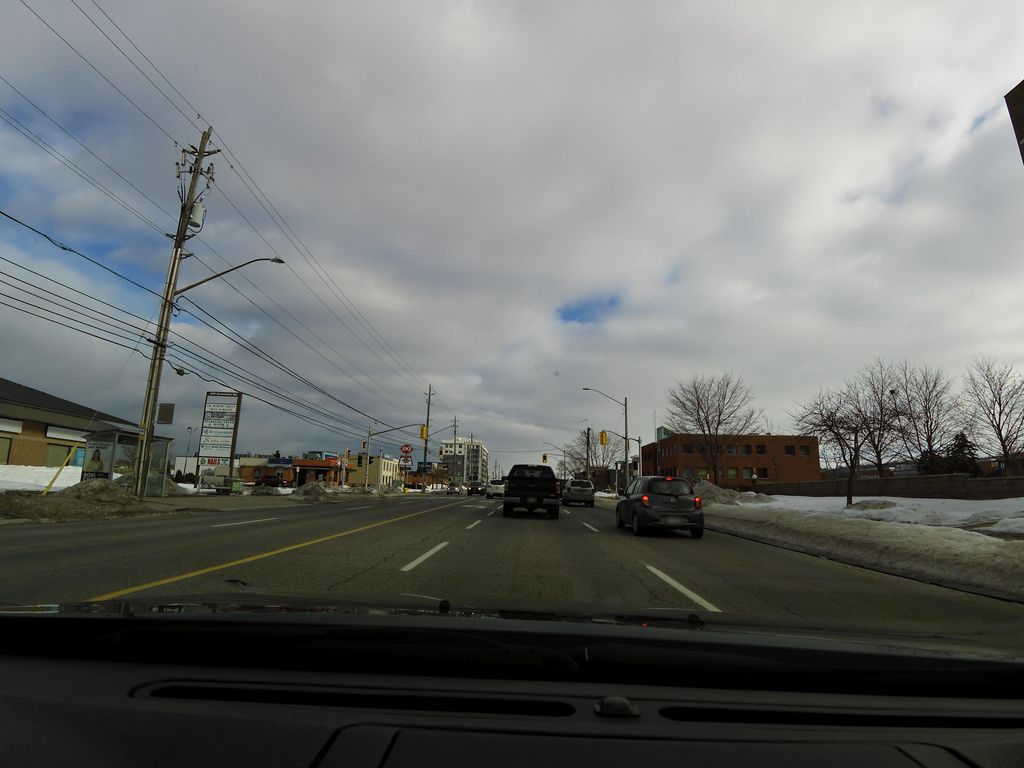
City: hamilton